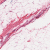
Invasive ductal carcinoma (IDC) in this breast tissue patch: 0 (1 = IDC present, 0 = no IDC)